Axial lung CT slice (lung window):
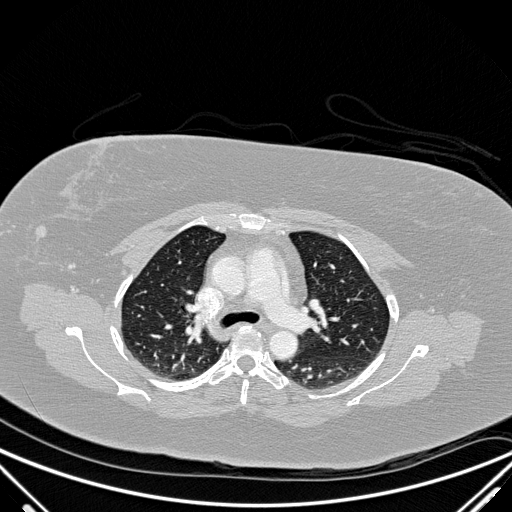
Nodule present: no